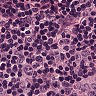
Metastatic tissue present: no